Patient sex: F
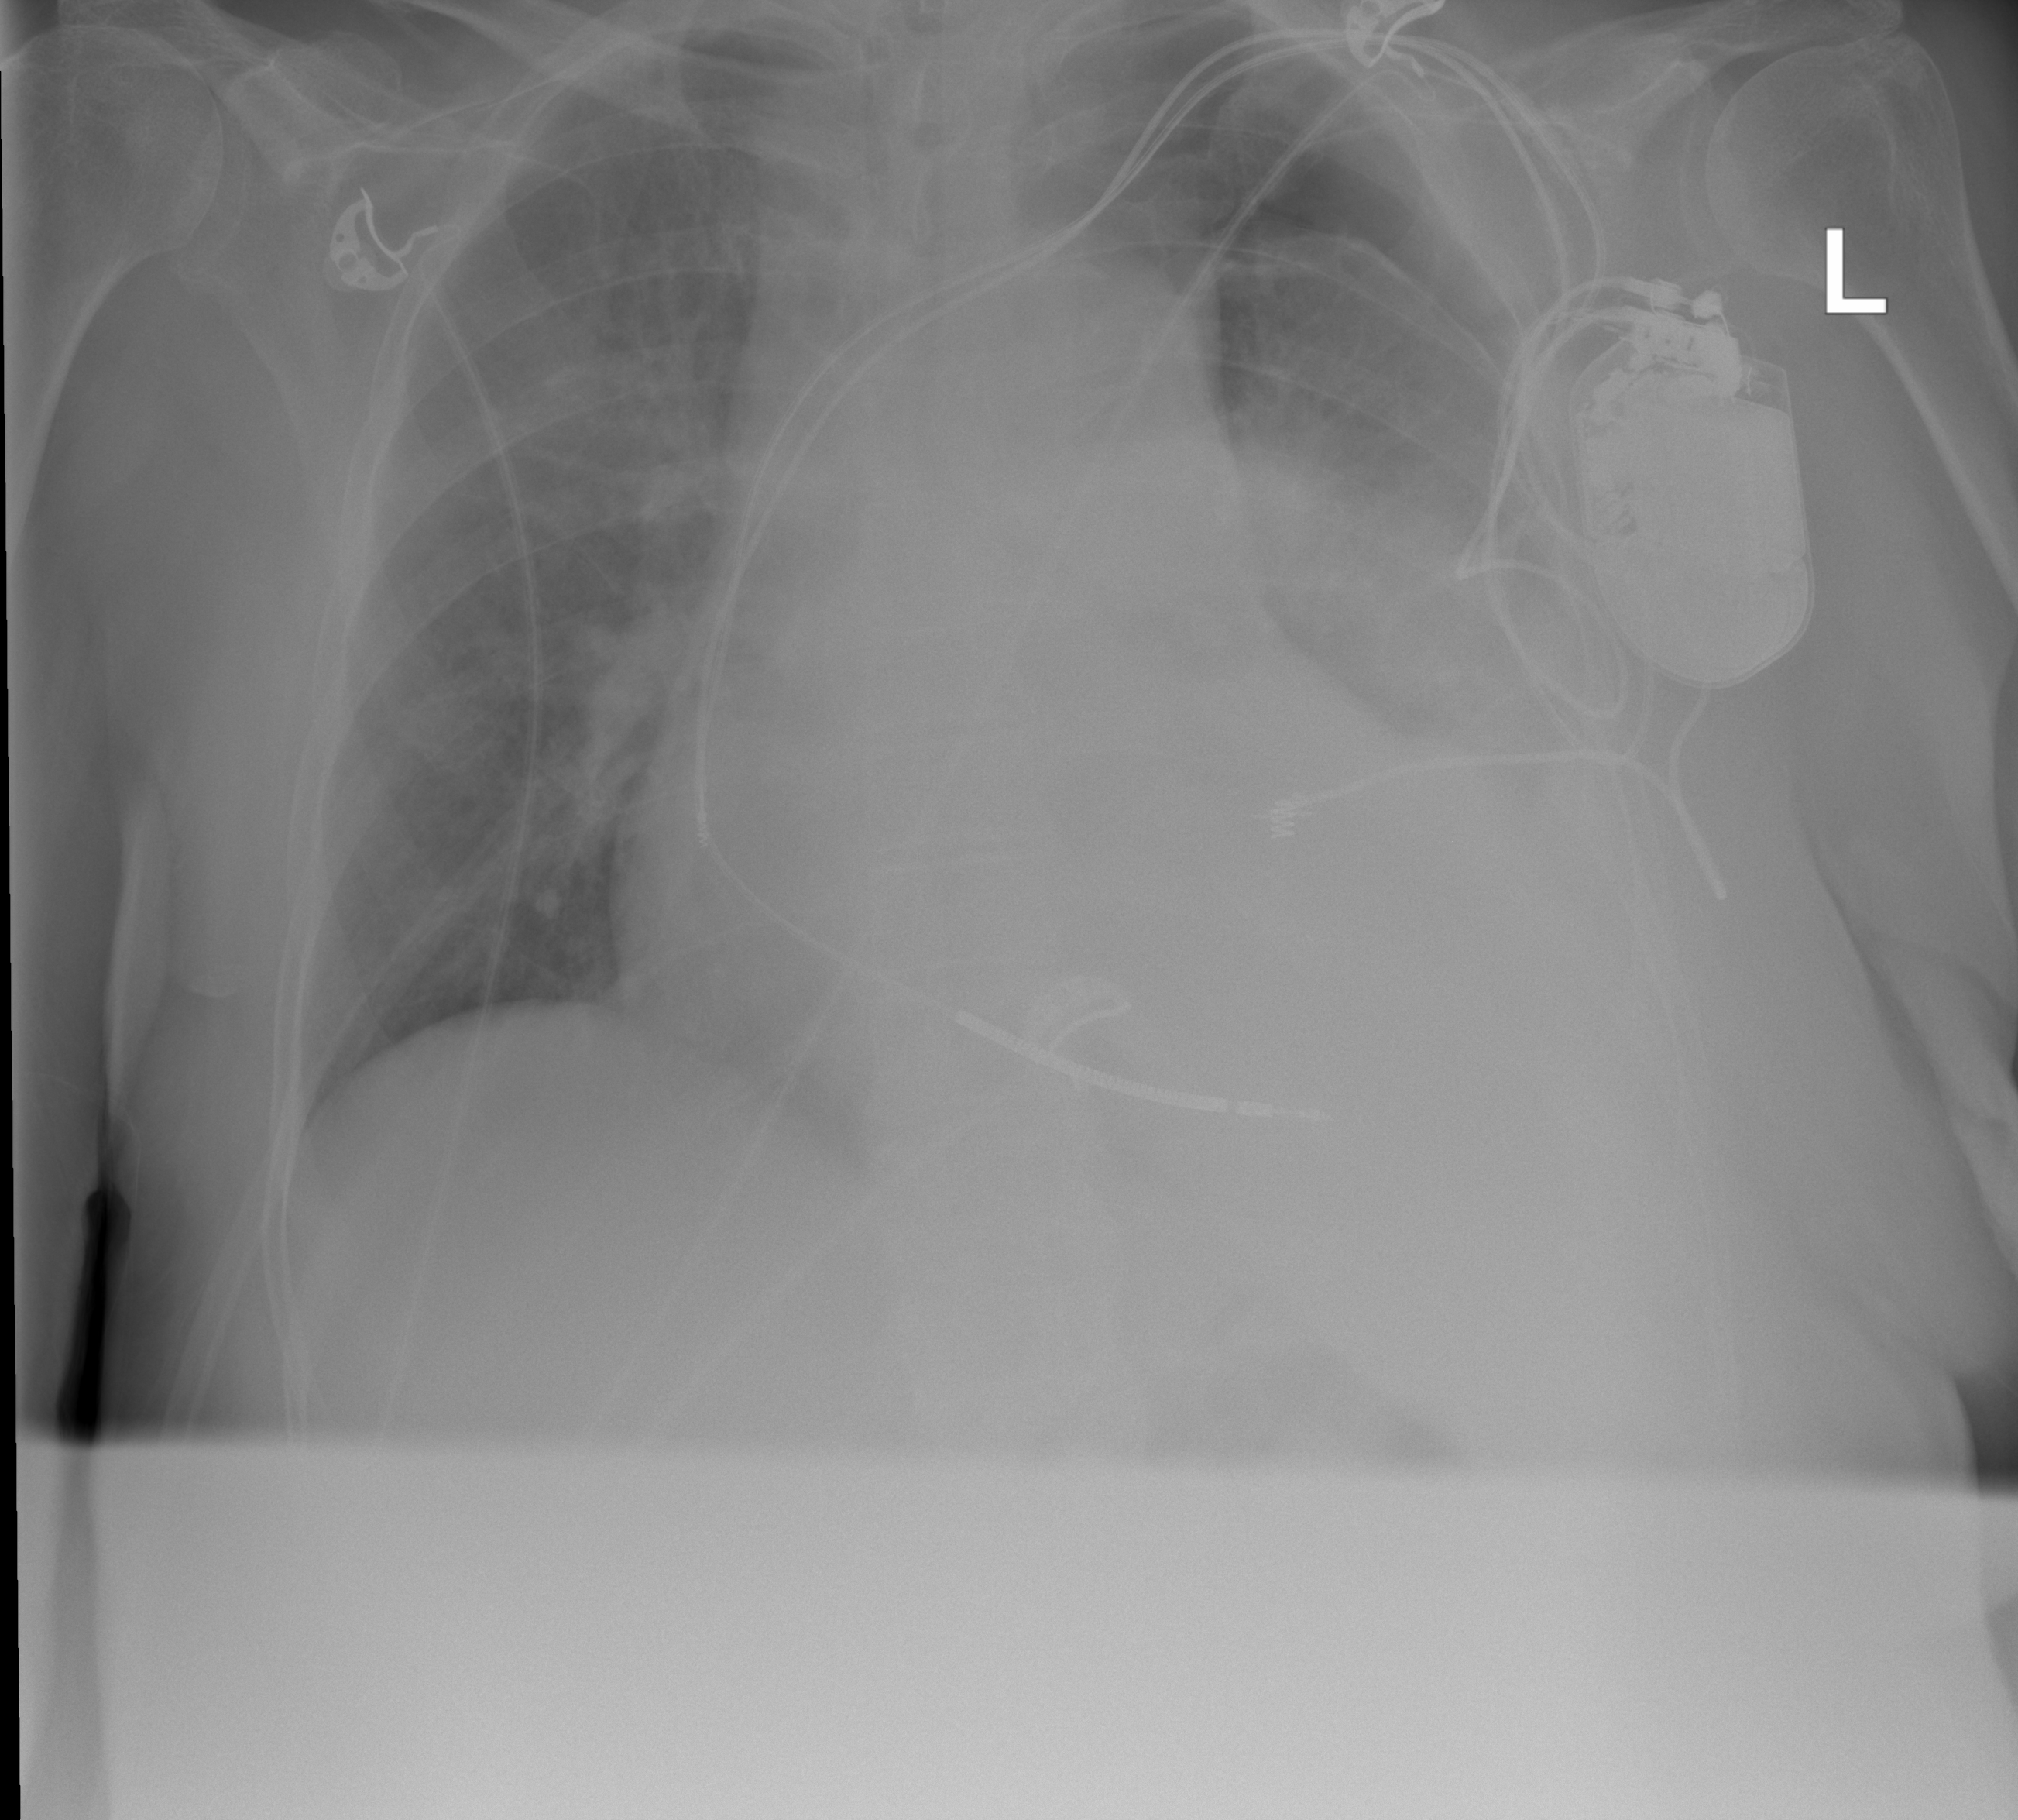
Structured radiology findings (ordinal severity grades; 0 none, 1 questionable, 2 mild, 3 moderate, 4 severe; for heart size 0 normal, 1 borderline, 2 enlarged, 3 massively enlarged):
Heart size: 2
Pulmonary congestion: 2
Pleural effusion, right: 0
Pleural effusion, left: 3
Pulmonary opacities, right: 0
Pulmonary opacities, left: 0
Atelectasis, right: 0
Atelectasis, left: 3